Question: I have created a venn diagram which looks like this,

I have also created regions for handling clicks on each part of venn. Left / Right and common two parts. Here is the code I have,
'''
private void panelControlVennDiagram_Paint(object sender, PaintEventArgs e)
{
Rectangle leftVenn = new Rectangle(20, 50, 130, 130);
Rectangle rightVenn = new Rectangle(60, 50, 130, 130);
commonRegion = new Region();
Pen pen = new Pen(Color.Black,3);
using (Brush brushLeft = new SolidBrush(leftVennColor))
{
ellipseLeftOnlyPath.AddEllipse(leftVenn);
leftOnlyRegion = new Region(ellipseLeftOnlyPath);
e.Graphics.FillEllipse(brushLeft, leftVenn);
e.Graphics.DrawEllipse(pen, leftVenn);
brushLeft.Dispose();
}
using (Brush brushRight = new SolidBrush(rightVennColor))
{
ellipseRightOnlyPath.AddEllipse(rightVenn);
rightOnlyRegion = new Region(rightVenn);
e.Graphics.FillEllipse(brushRight, rightVenn);
e.Graphics.DrawEllipse(pen, rightVenn);
brushRight.Dispose();
}
using (GraphicsPath circle_path = new GraphicsPath())
{
circle_path.AddEllipse(leftVenn);
commonRegion.Intersect(circle_path);
}
using (GraphicsPath circle_path = new GraphicsPath())
{
circle_path.AddEllipse(rightVenn);
commonRegion.Intersect(circle_path);
}
leftOnlyRegion.Exclude(commonRegion);
rightOnlyRegion.Exclude(commonRegion);
using (Brush brushCommon = new SolidBrush(commonColor))
{
e.Graphics.FillRegion(brushCommon, commonRegion);
brushCommon.Dispose();
}
using (Brush brushLeftOnly = new SolidBrush(leftRightCommonColor))
{
ellipseLeftRightCommonPath.AddEllipse(65, 80, 35, 40);
e.Graphics.FillEllipse(brushLeftOnly, 65, 80, 35, 40);
e.Graphics.DrawEllipse(pen, 65, 80, 35, 40);
brushLeftOnly.Dispose();
}
using (Brush brushRightOnly = new SolidBrush(rightLeftCommonColor))
{
ellipseRightLeftCommonPath.AddEllipse(105, 110, 35, 40);
e.Graphics.FillEllipse(brushRightOnly, 105, 110, 35, 40);
e.Graphics.DrawEllipse(pen, 105, 110, 35, 40);
brushRightOnly.Dispose();
}
Brush brush = new SolidBrush(Color.Black);
Font stringFont = new Font("Calibri", 9, FontStyle.Bold);
Font stringFontCommon = new Font("Calibri", 8, FontStyle.Bold);
e.Graphics.DrawString(leftValue.ToString(), stringFont, brush, 40, 90);
e.Graphics.DrawString(rightValue.ToString(), stringFont, brush, 160, 90);
e.Graphics.DrawString(leftRightValue.ToString(), stringFontCommon, brush, 70, 115);
e.Graphics.DrawString(rightLeftValue.ToString(), stringFontCommon, brush, 110, 115);
brush.Dispose();
stringFont.Dispose(); stringFontCommon.Dispose();
pen.Dispose();
}
'''
This is to handle the mouse clicks. Basically I want to have a click handled only on left / right parts and not their intersection. But even with this I dont get the message box. Sometimes if I put a break point it does hit messagebox code but sometimes not.
'''
private void panelControlVennDiagram_MouseClick(object sender, MouseEventArgs e)
{
if (e.Button == System.Windows.Forms.MouseButtons.Left)
{
if (ellipseLeftRightCommonPath.IsVisible(e.Location))
MessageBox.Show("Left - Right Common");
else if (ellipseRightLeftCommonPath.IsVisible(e.Location))
MessageBox.Show("Right - Left Common");
else if (leftOnlyRegion.IsVisible(e.Location))
MessageBox.Show("Left Only");
else if (rightOnlyRegion.IsVisible(e.Location))
MessageBox.Show("Right Only");
}
}
'''
Whats wrong here? Please help.
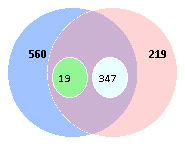
Answer: I used directly regions rather than using GraphicsPath.. It works .
'''
leftOnlyRegion = new Region(leftVenn);
'''